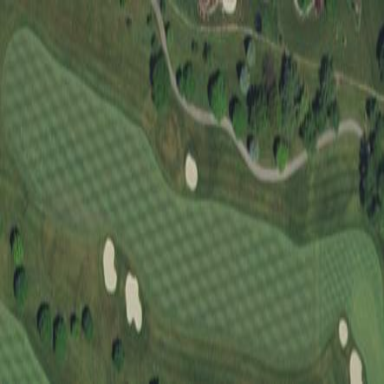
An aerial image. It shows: Golf fairway surrounded by grass.